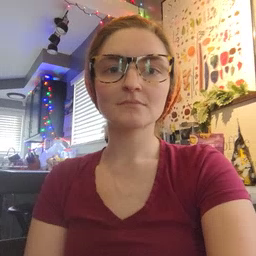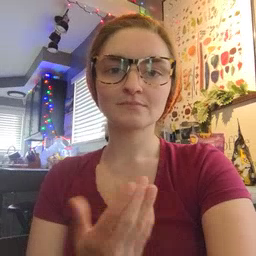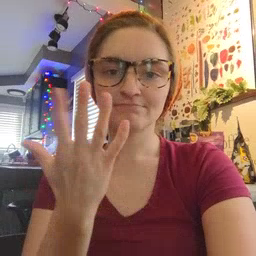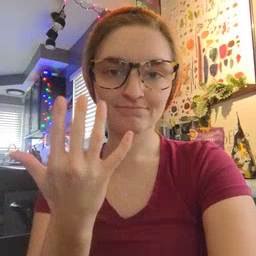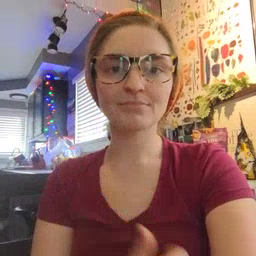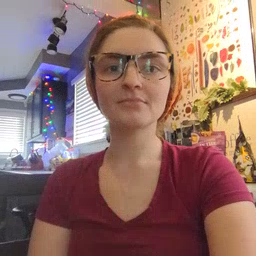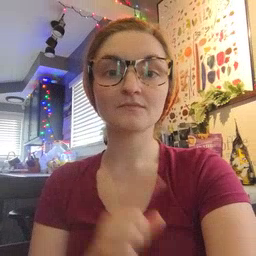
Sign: mitten